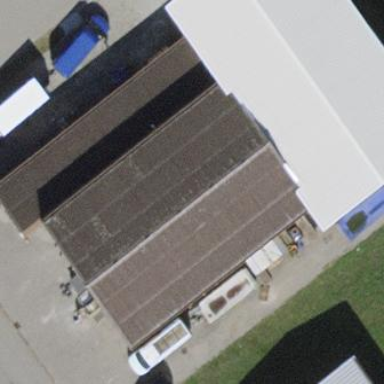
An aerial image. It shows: Industrial building.